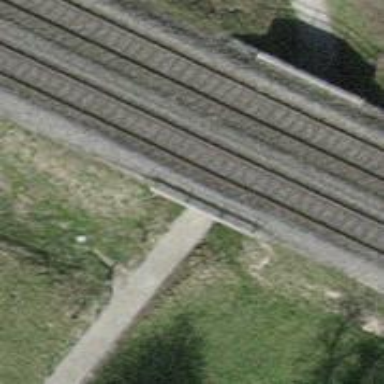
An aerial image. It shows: Single railway track with electrification through contact line.